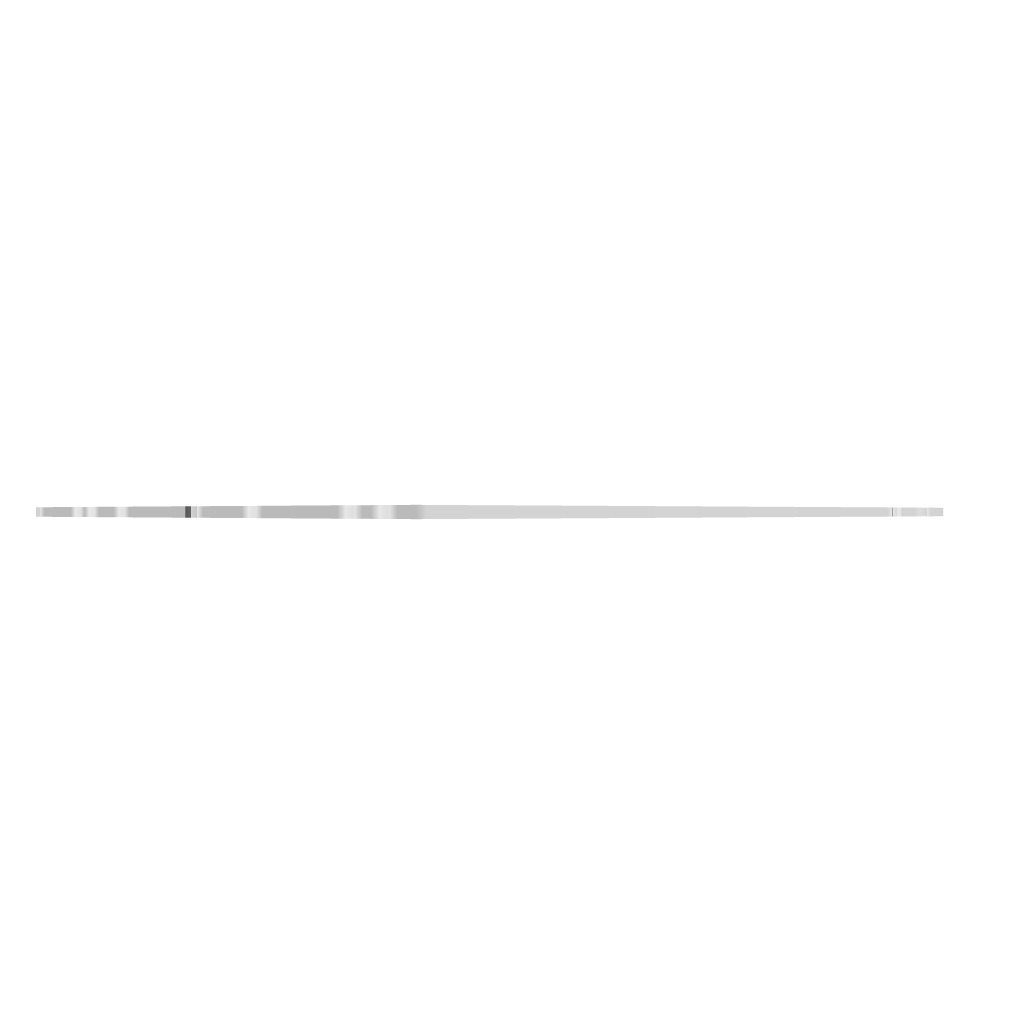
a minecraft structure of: nothing usefull trash